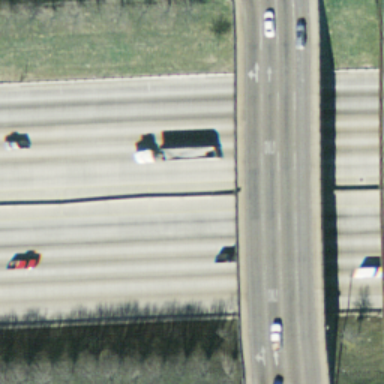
An overpass with a road go across another roads vertically .